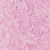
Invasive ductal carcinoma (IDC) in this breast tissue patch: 0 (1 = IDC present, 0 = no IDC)